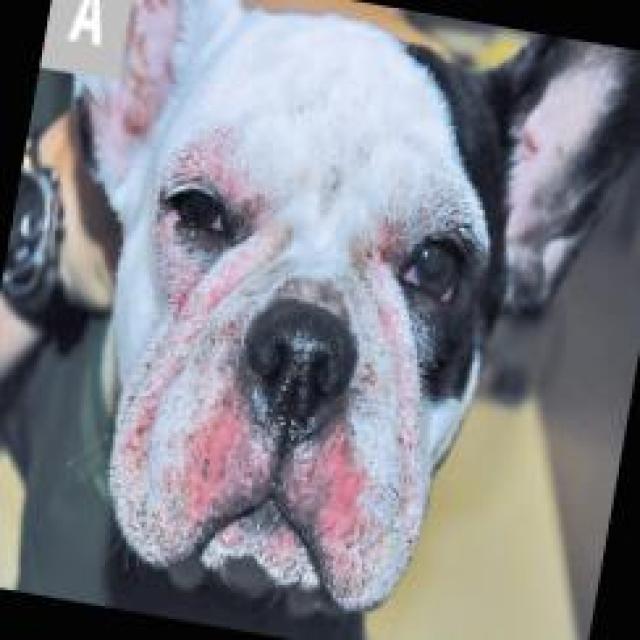
Canine hypersensitivity reaction — allergic skin response with urticaria, erythema, pruritus, and angioedema. May be food, environmental, or flea allergy related.